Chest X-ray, PA view. Patient: 23 years old, sex F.
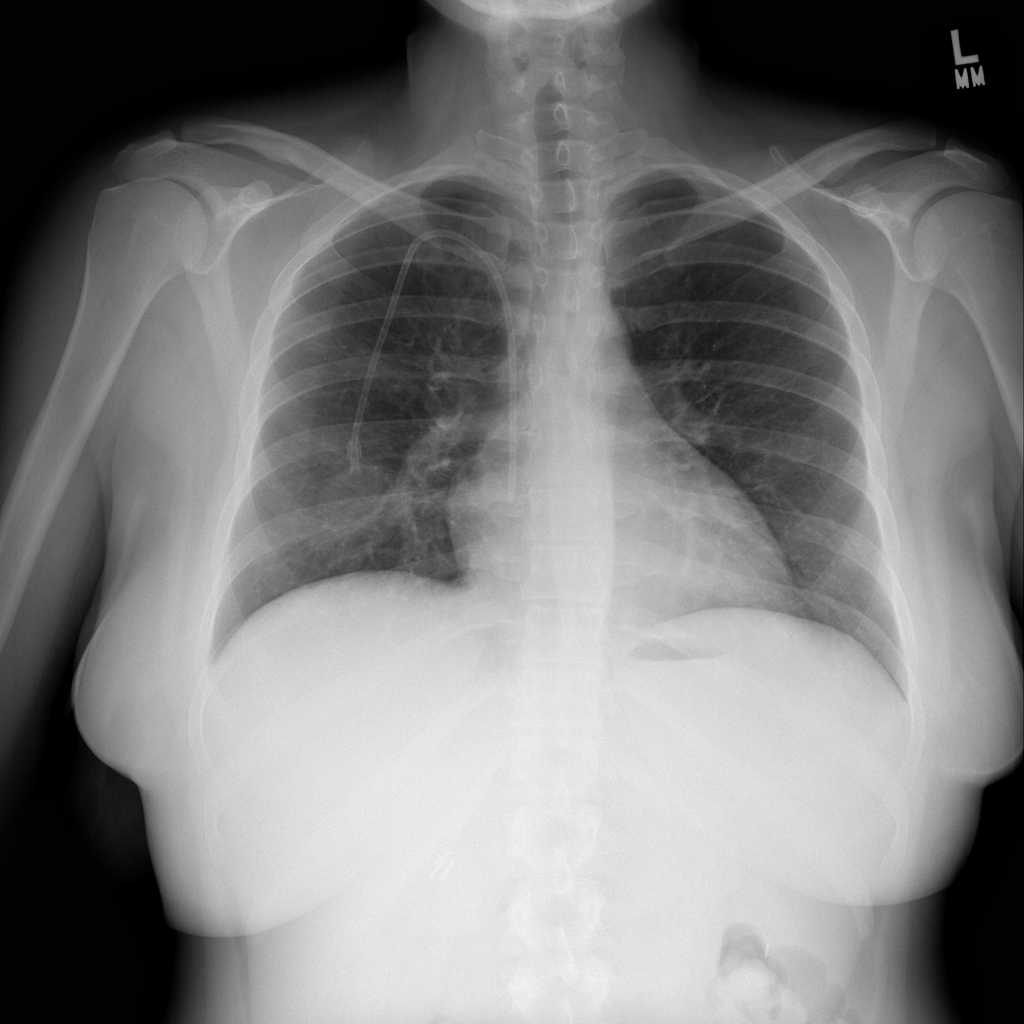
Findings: No Finding